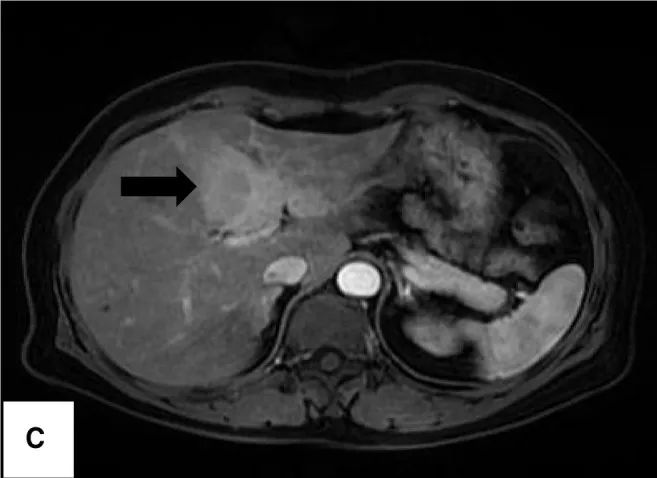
Significant enhancement (C, black arrow) was noted in the enhanced arterial phase, revealing a mass of 4.7 x 4.2 cm in size.
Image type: radiology (mri)